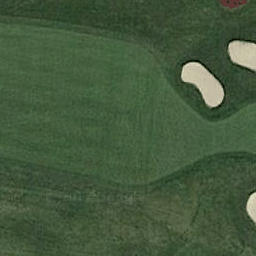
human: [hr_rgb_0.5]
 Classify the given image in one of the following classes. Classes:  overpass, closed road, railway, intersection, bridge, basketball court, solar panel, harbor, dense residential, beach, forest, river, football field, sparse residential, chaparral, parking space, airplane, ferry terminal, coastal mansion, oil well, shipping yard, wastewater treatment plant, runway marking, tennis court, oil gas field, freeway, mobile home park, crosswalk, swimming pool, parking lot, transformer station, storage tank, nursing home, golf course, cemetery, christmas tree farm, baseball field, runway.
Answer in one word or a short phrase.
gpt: golf course